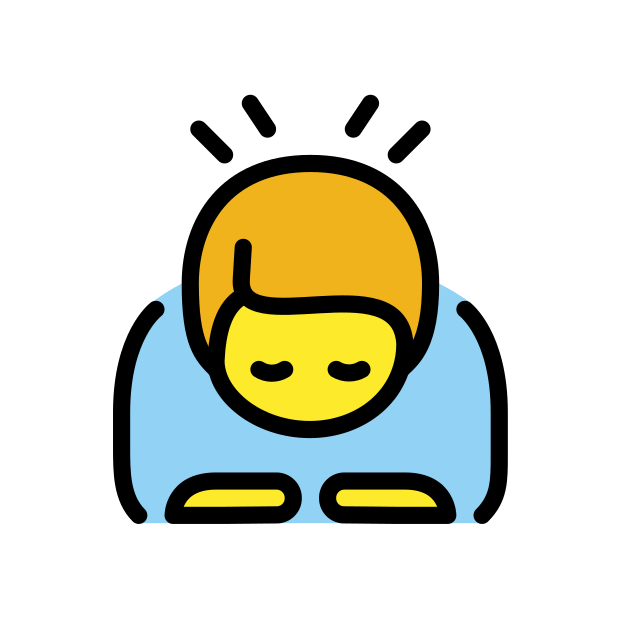
man bowing